Aerial crown-view tile of a tropical tree (Barro Colorado Island, Panama), acquired 20240611:
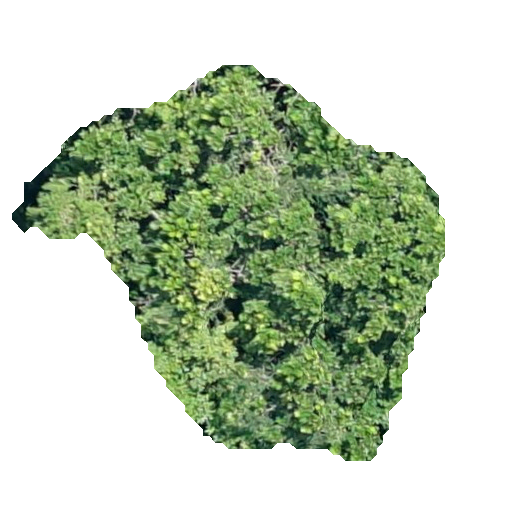
Species: Anacardium excelsum
GBIF accepted scientific name: Anacardium excelsum
Crown area: 163.114 m²